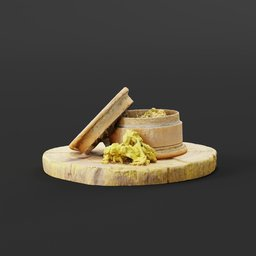
Label: decoration